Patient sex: M
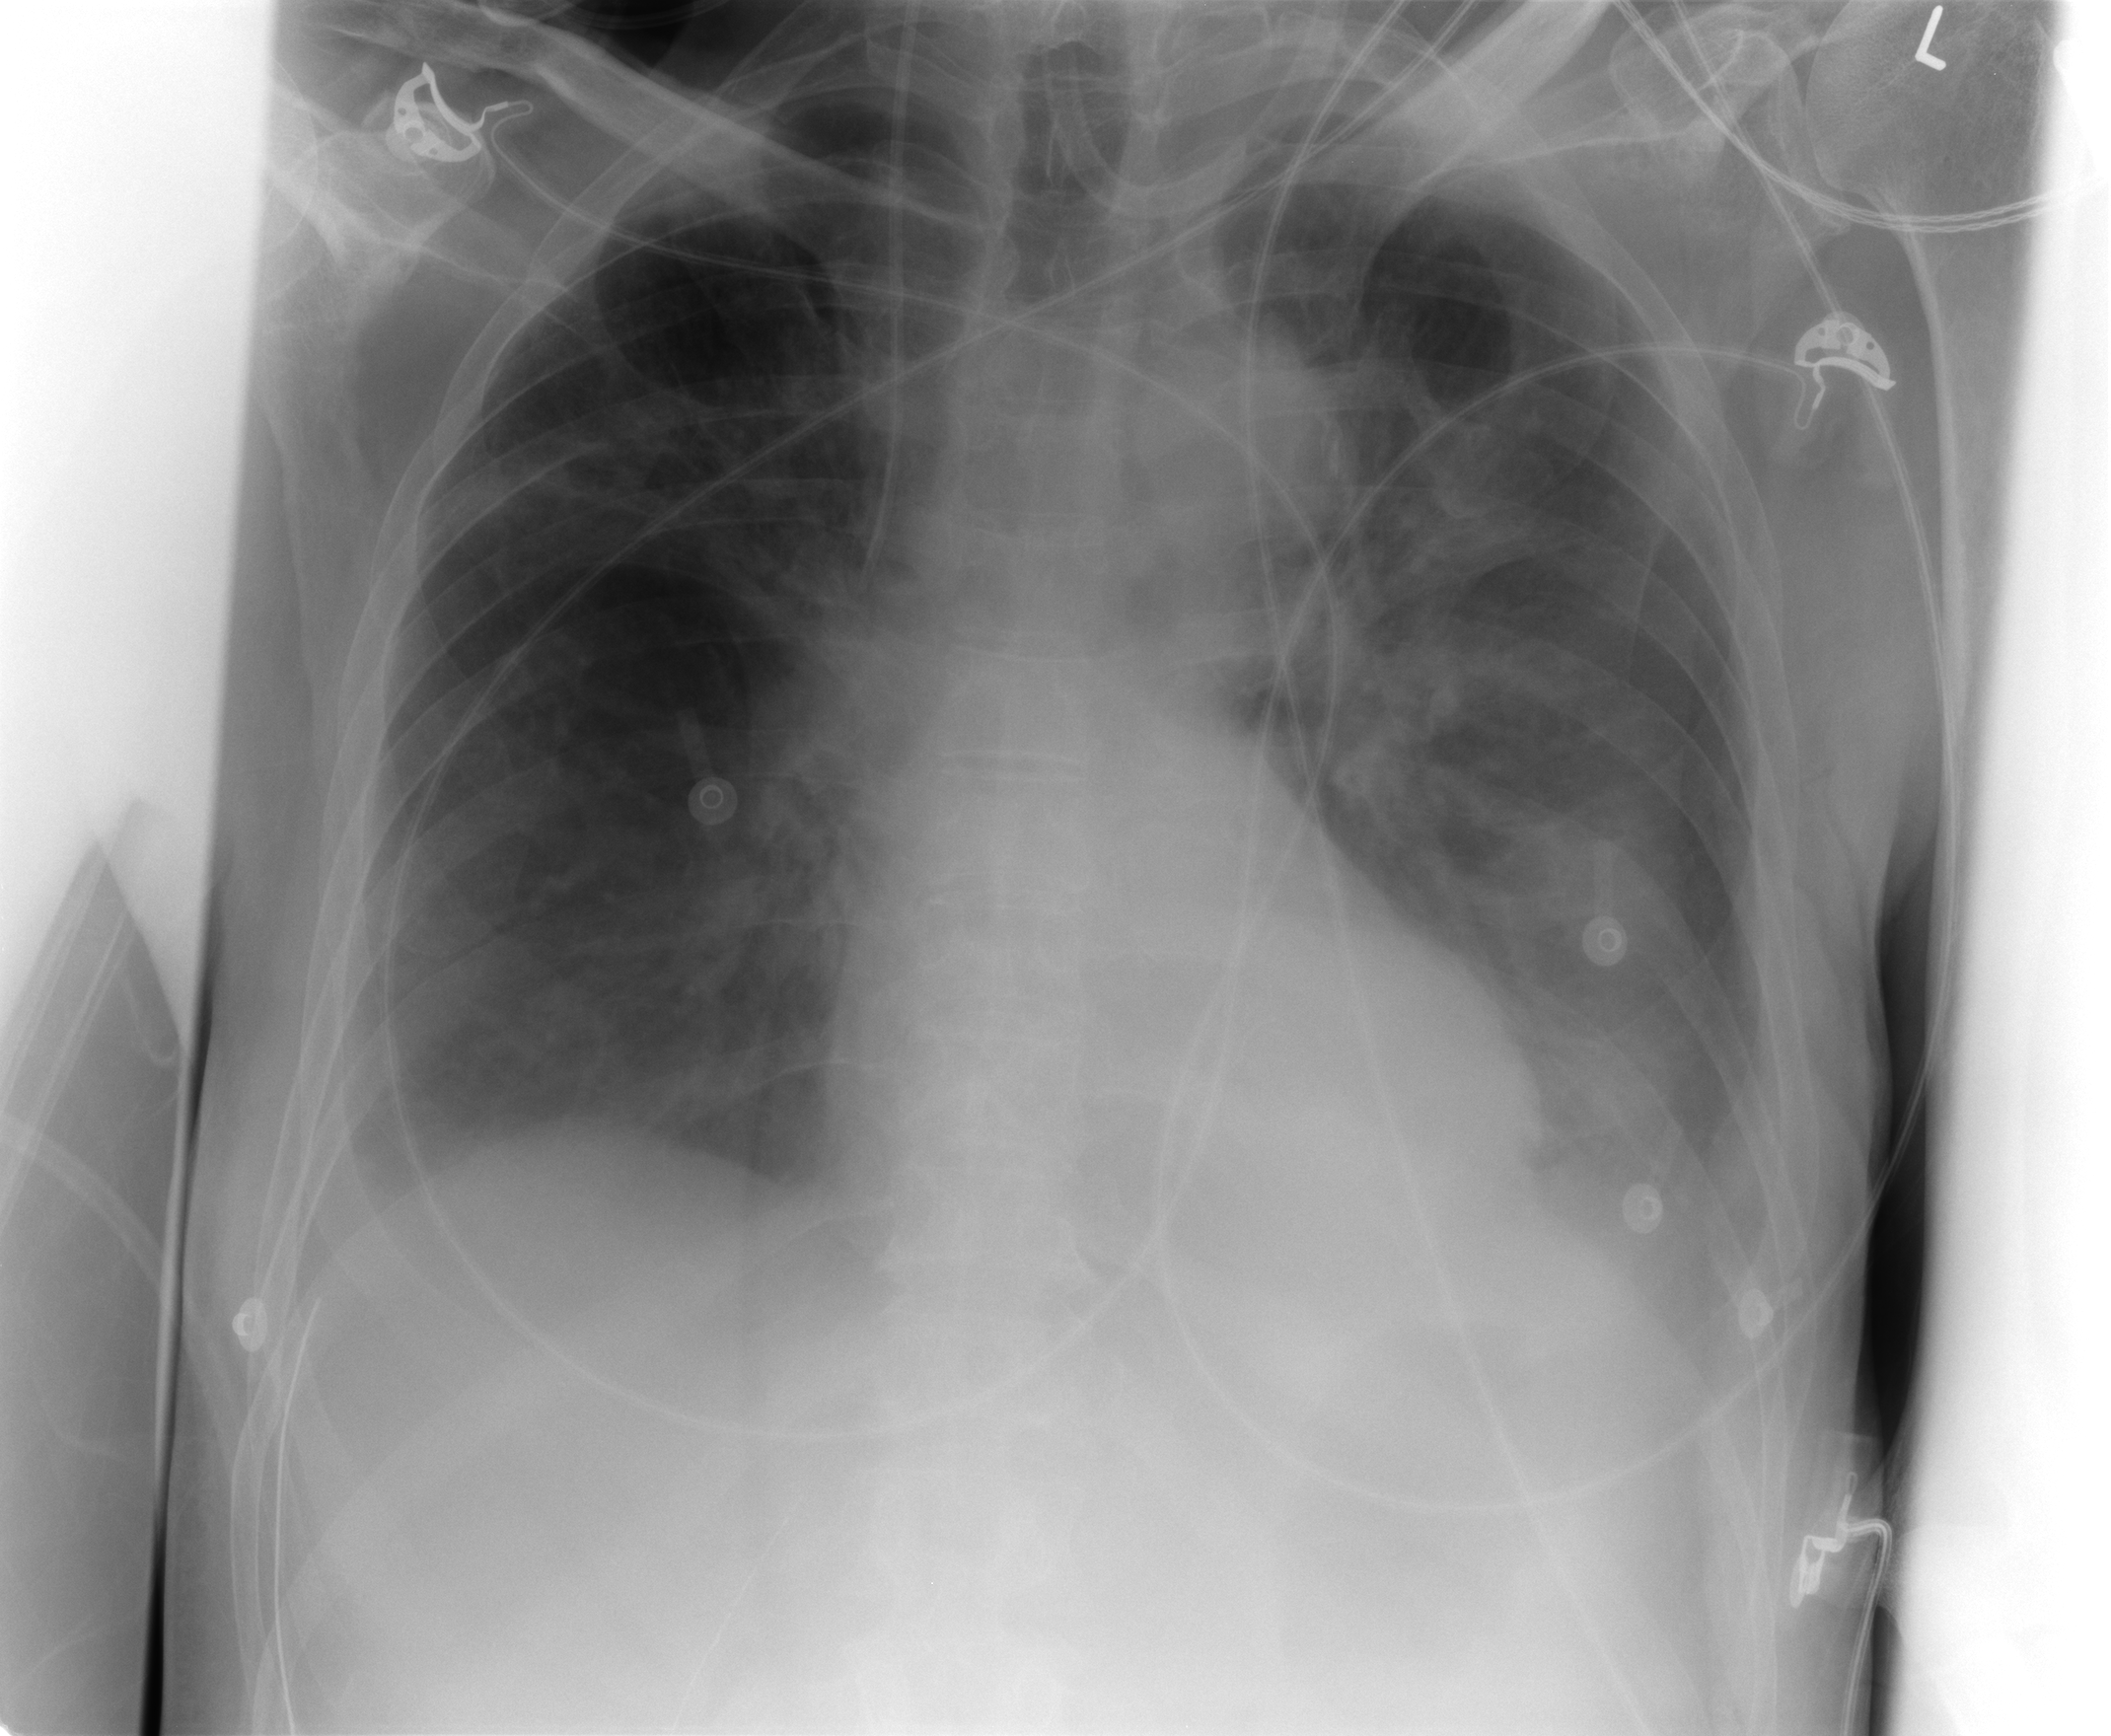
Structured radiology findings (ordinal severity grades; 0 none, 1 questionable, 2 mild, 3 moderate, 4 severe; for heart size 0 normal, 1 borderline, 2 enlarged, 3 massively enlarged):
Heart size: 0
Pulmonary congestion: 0
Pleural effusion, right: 1
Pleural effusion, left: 2
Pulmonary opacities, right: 1
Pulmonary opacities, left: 1
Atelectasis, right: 0
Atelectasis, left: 0